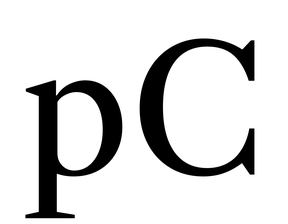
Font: LibreCaslonText_Regular